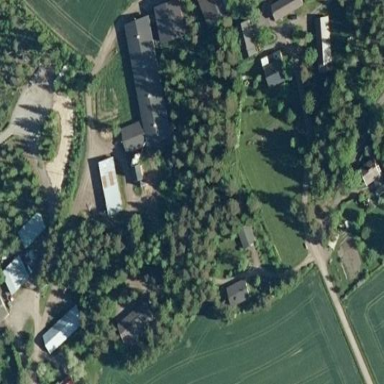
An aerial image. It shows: Farmyard area.